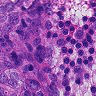
Metastatic tissue present: yes